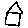
Label: house